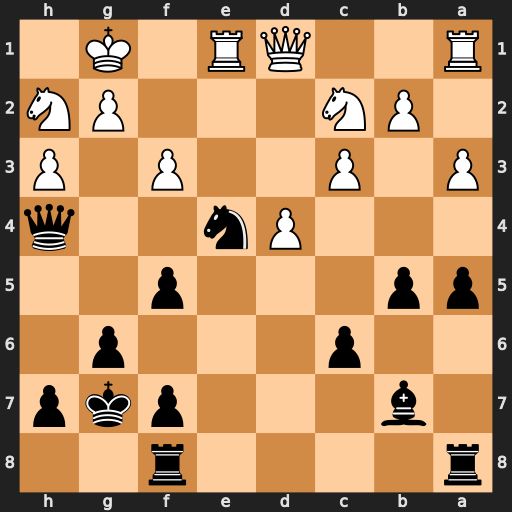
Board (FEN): r4r2/1b3pkp/2p3p1/pp3p2/3Pn2q/P1P2P1P/1PN3PN/R2QR1K1
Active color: b
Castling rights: -
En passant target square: -
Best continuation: Qf2+ Kh1 Ng3#